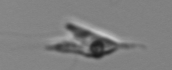
Label: Chrysochromulina_lanceolata